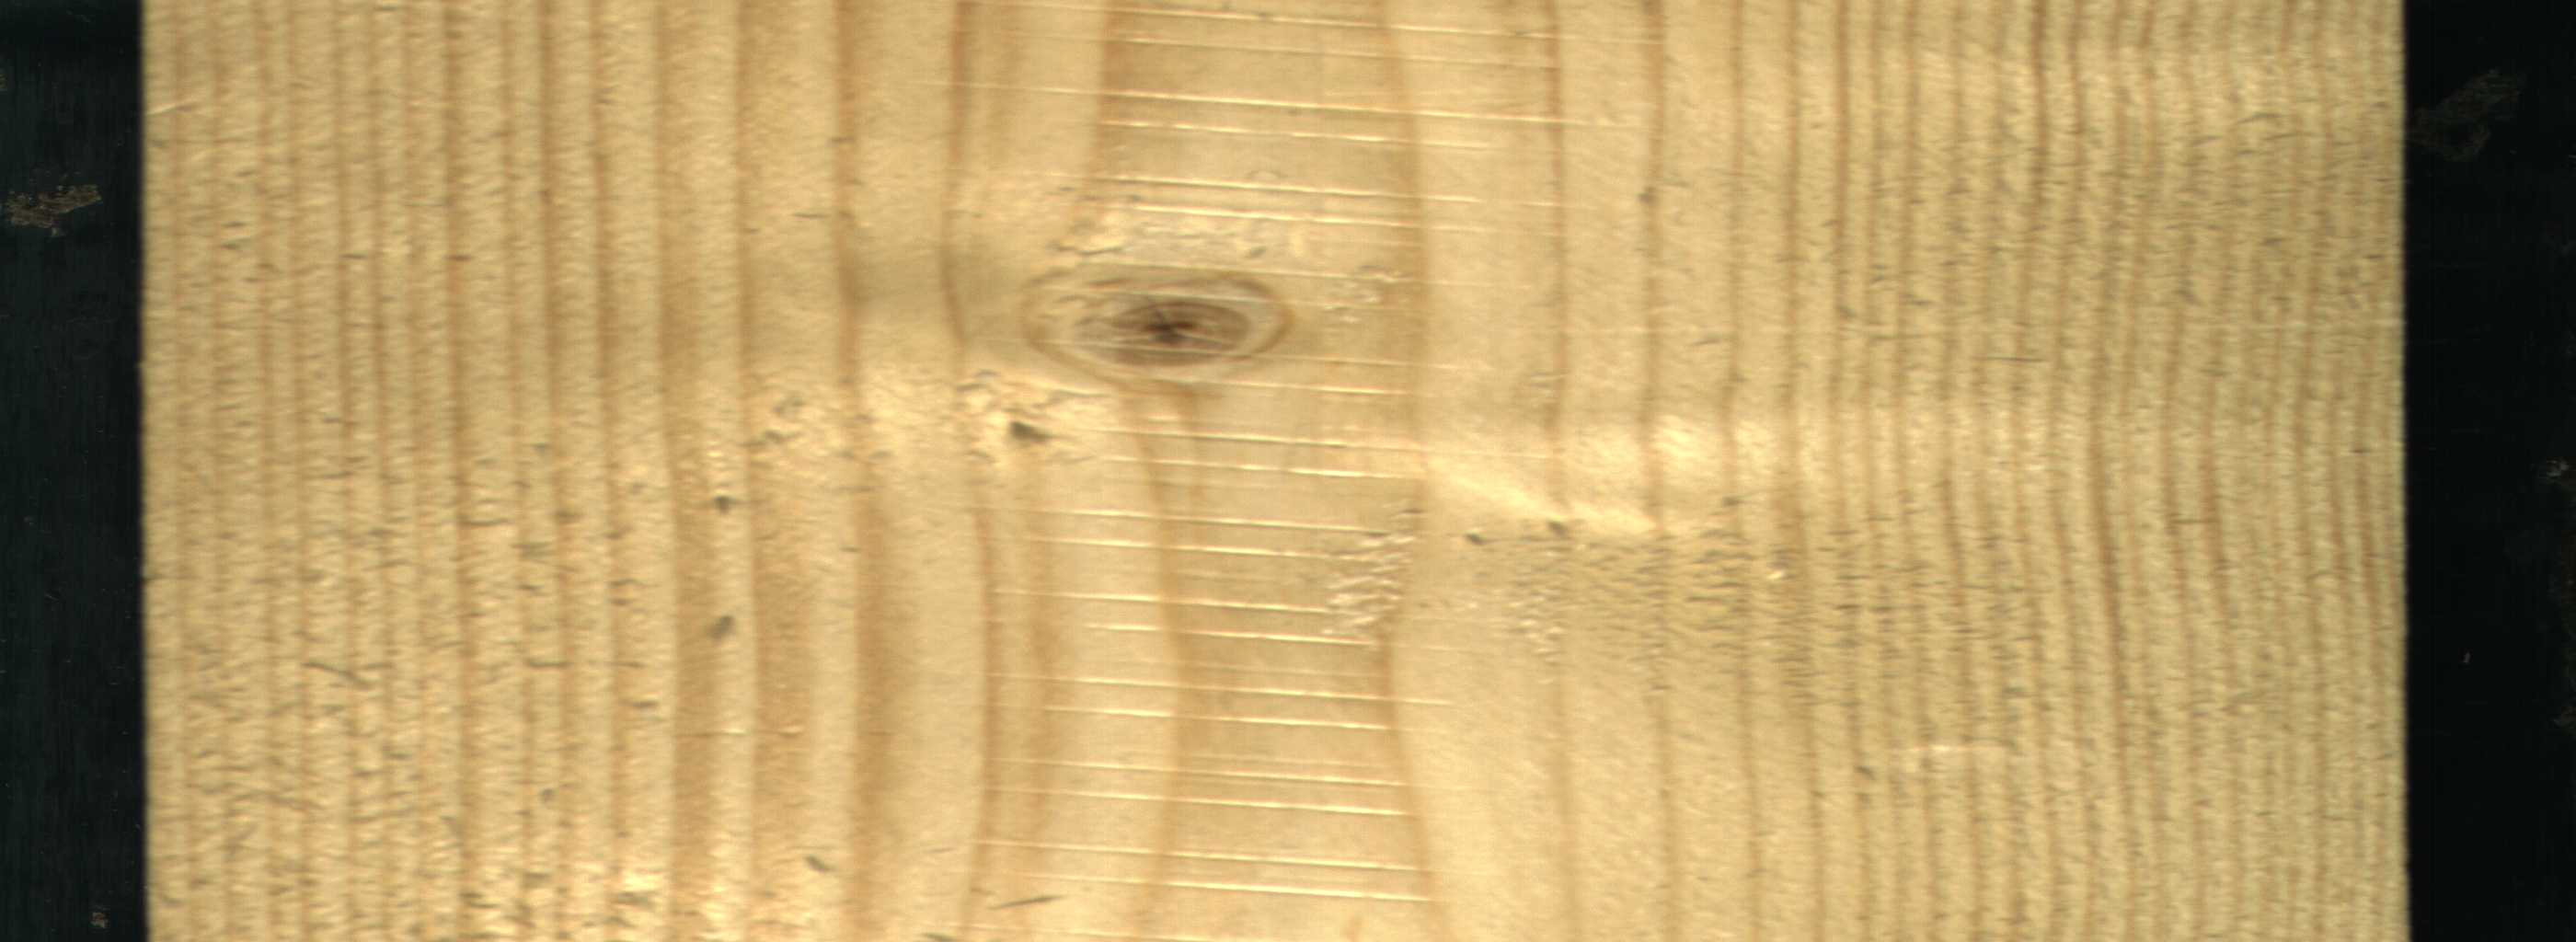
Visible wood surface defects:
Live_Knot